Question: I am trying to align the legend title to the colorbar in ggplot2. How can I make the title vertically aligned to the colorbar only (instead of the whole colorbar plus number)?
Up now I get this result, trying various 'theme', 'element_text' and 'guides' options, whatever I do the vertical position of the title does not change.

'''
library(ggplot2)
library(grid)
theme_set(theme_bw() +
theme(panel.grid.major = element_blank(),
panel.grid.minor = element_blank(),
legend.position="bottom",
legend.text=element_text(size=14),
legend.title=element_text(size=14,hjust=-0.4),
legend.direction='horizontal',
legend.box = "vertical",
strip.background = element_rect(colour='black',fill = "white"),
plot.margin=unit(0.05*c(1,1,1,1),'npc'),
plot.title=element_text(size=18),
axis.title=element_text(size=18,vjust=0.2),
axis.text=element_text(size=14),
strip.text=element_text(size=14)))
ggplot(diamonds,aes(x,y,color=z))+
geom_point()+
scale_colour_gradient2('Time [min]',
low='lightgray',
mid='red3',
high='red4',
midpoint=15)
'''
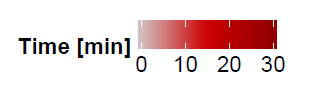
Answer: You can change vertical possition of legend title with the argument 'title.vjust=' inside 'guide_colourbar=' of function 'guides()'.
'''
+ guides(color=guide_colourbar(title.vjust=1))
'''